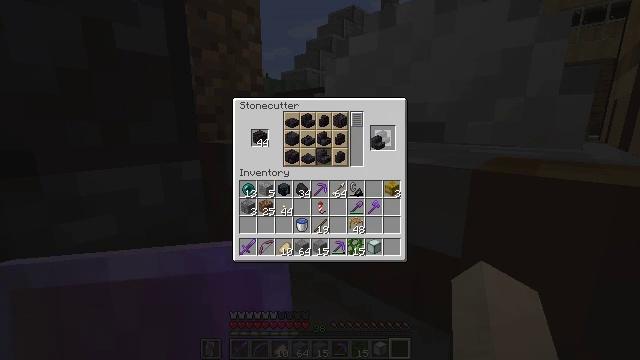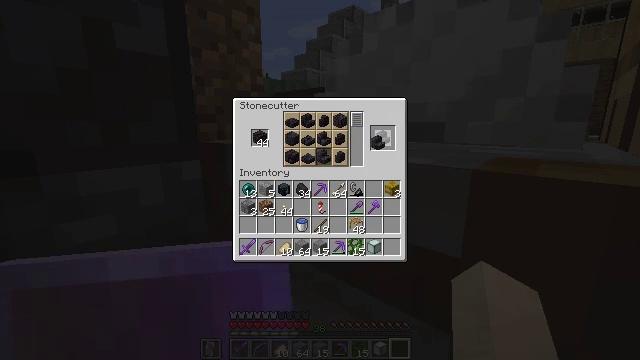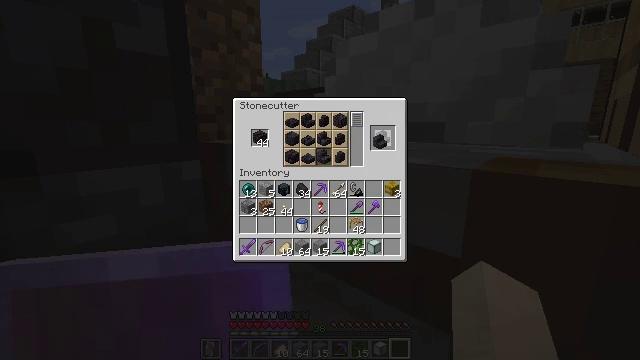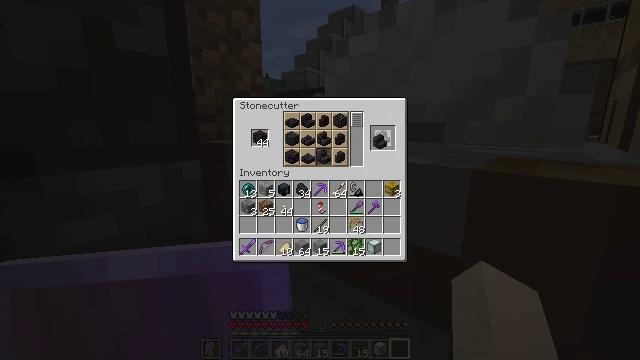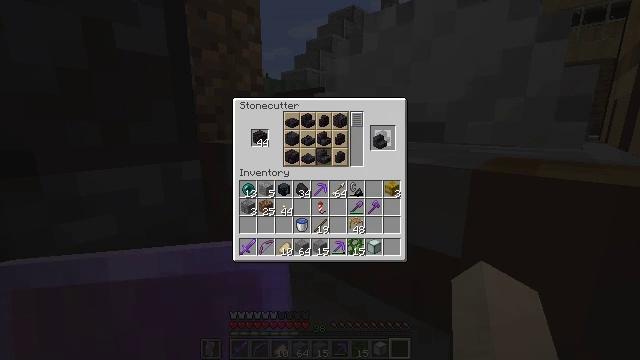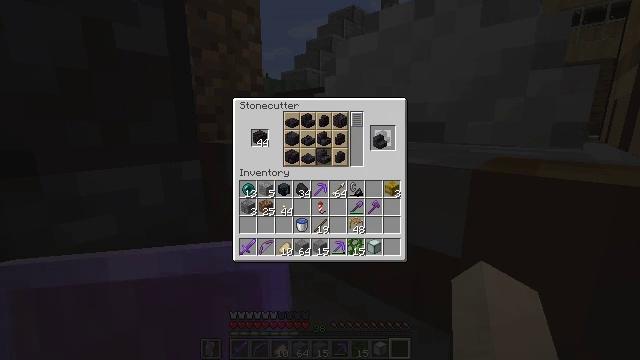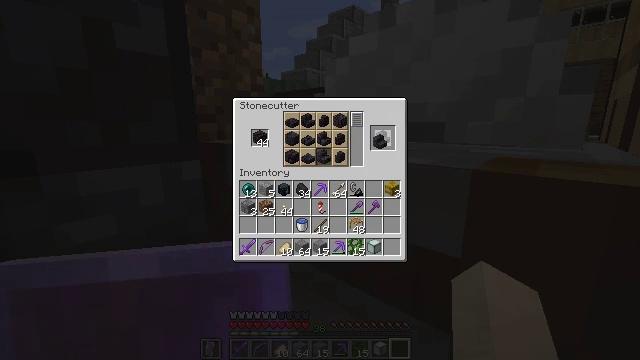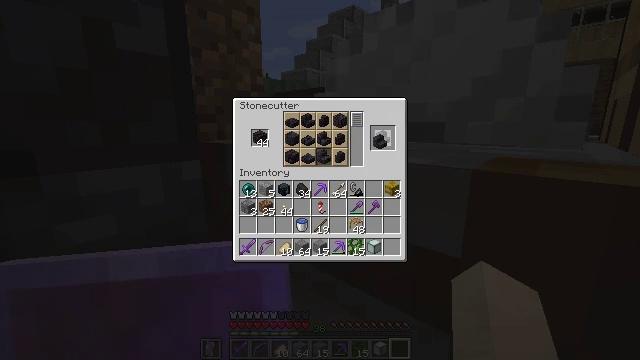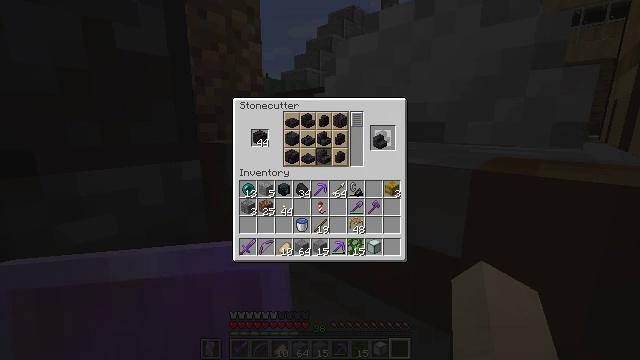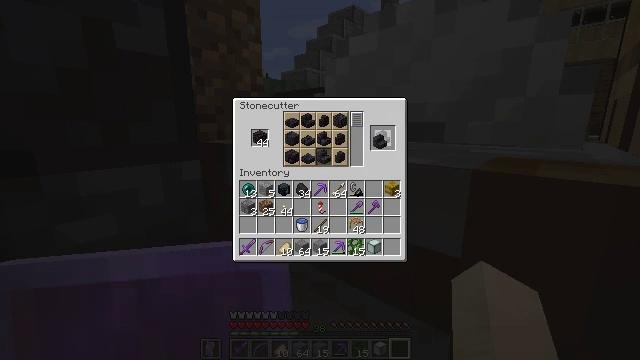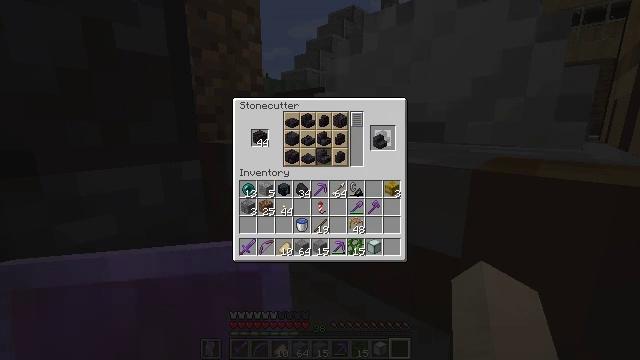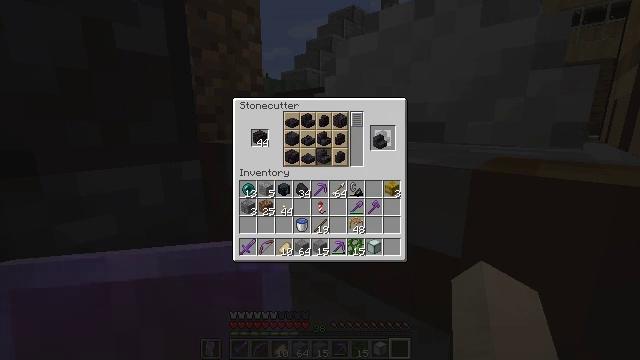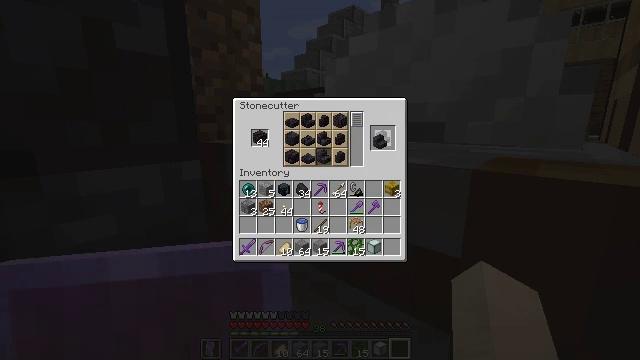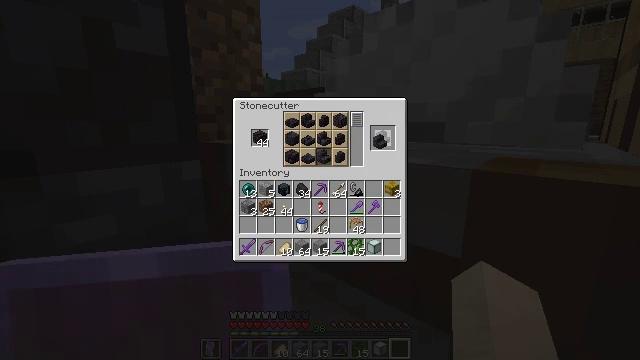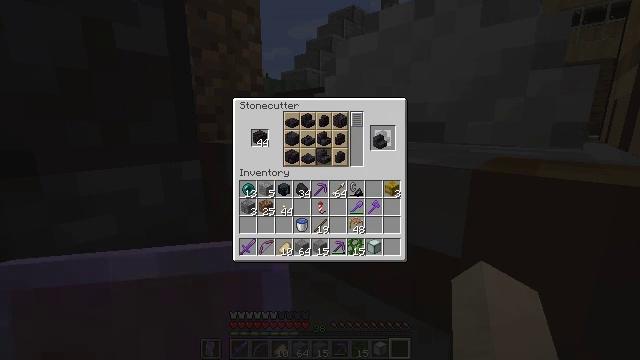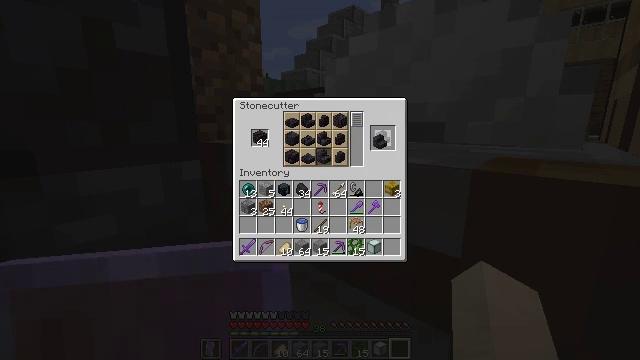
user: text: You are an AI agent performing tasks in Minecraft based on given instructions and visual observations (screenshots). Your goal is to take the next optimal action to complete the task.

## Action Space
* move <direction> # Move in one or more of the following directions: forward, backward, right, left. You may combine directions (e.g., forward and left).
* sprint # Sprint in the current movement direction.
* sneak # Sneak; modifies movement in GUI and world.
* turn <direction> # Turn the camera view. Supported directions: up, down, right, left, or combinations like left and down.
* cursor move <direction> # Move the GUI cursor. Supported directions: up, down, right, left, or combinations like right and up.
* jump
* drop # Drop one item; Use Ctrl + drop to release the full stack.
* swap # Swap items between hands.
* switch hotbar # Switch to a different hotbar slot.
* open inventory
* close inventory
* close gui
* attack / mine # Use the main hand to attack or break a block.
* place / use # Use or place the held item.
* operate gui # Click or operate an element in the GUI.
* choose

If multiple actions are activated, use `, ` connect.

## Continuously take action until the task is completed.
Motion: motion action
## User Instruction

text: Craft polished blackstone stairs using blackstone.
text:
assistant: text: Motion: no_op
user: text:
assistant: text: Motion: no_op
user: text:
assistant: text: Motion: no_op
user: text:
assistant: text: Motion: no_op
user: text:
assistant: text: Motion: no_op
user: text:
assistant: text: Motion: no_op
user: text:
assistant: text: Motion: no_op
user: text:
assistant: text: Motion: no_op
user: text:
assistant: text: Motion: no_op
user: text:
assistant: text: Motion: no_op
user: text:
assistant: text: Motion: no_op
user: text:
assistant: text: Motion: no_op
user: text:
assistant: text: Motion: no_op
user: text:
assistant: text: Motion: no_op
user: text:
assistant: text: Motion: no_op
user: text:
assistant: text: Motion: no_op
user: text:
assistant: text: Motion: no_op
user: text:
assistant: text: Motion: no_op
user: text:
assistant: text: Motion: no_op
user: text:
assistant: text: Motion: no_op
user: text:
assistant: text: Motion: no_op
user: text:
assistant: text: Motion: no_op
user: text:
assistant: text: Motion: no_op
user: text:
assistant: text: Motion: no_op
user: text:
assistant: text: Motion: no_op
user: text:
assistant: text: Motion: no_op
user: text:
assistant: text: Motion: no_op
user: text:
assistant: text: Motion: no_op
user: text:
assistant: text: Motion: no_op
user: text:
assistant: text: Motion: no_op